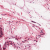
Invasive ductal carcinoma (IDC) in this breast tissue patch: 0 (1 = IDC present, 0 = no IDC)